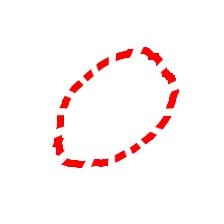
Shape: circle